Field crop: tomato
Growth stage: 1
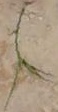
Species: cyperus